Field crop: tomato
Growth stage: 2
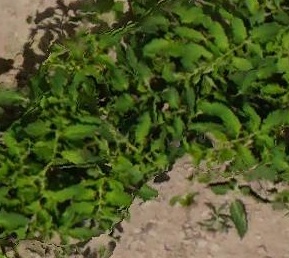
Species: tomato